Breast ultrasound image
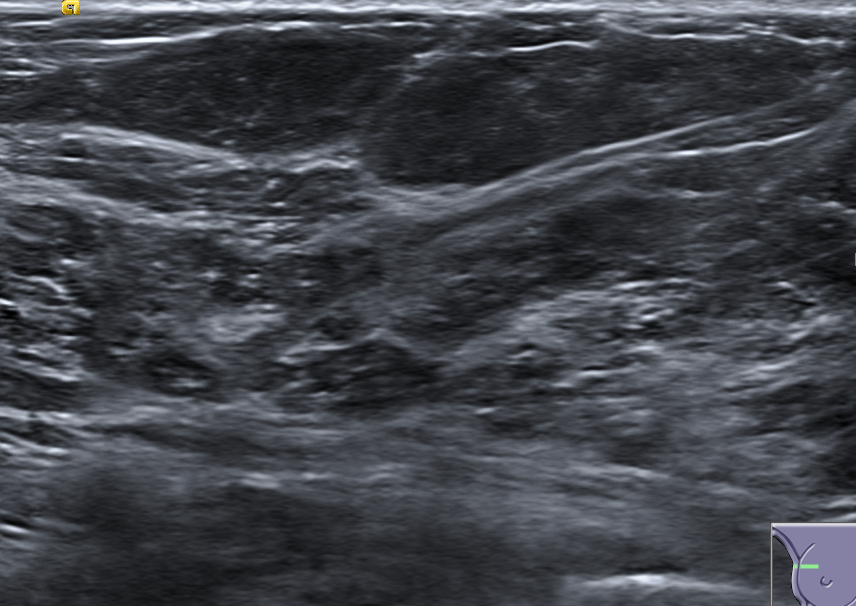
Diagnosis: normal